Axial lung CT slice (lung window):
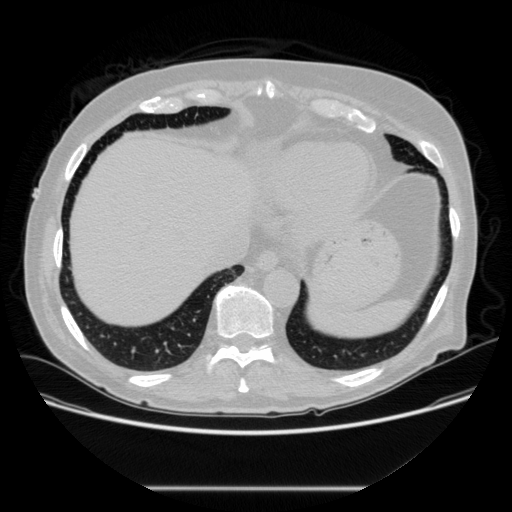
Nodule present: no